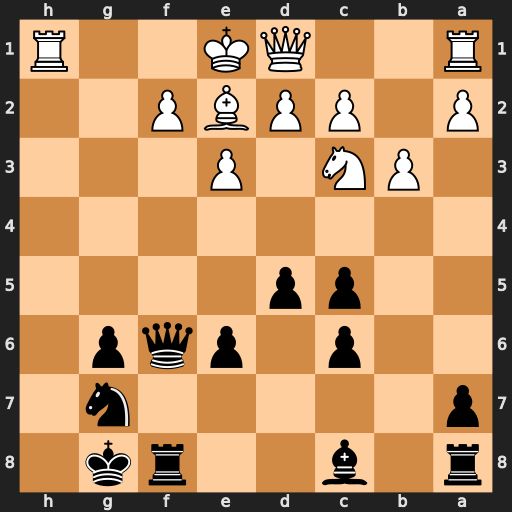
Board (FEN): r1b2rk1/p5n1/2p1pqp1/2pp4/8/1PN1P3/P1PPBP2/R2QK2R
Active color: b
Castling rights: KQ
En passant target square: -
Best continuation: Qxf2#